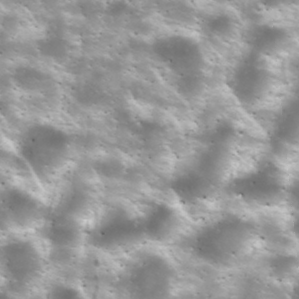
Label: non_frost